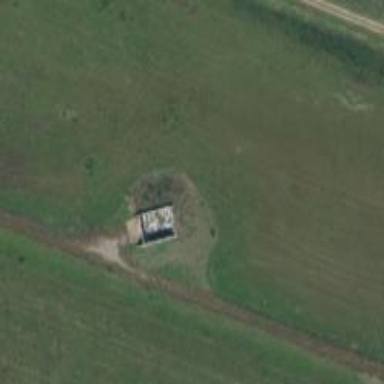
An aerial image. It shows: Military bunker for protection and defense.